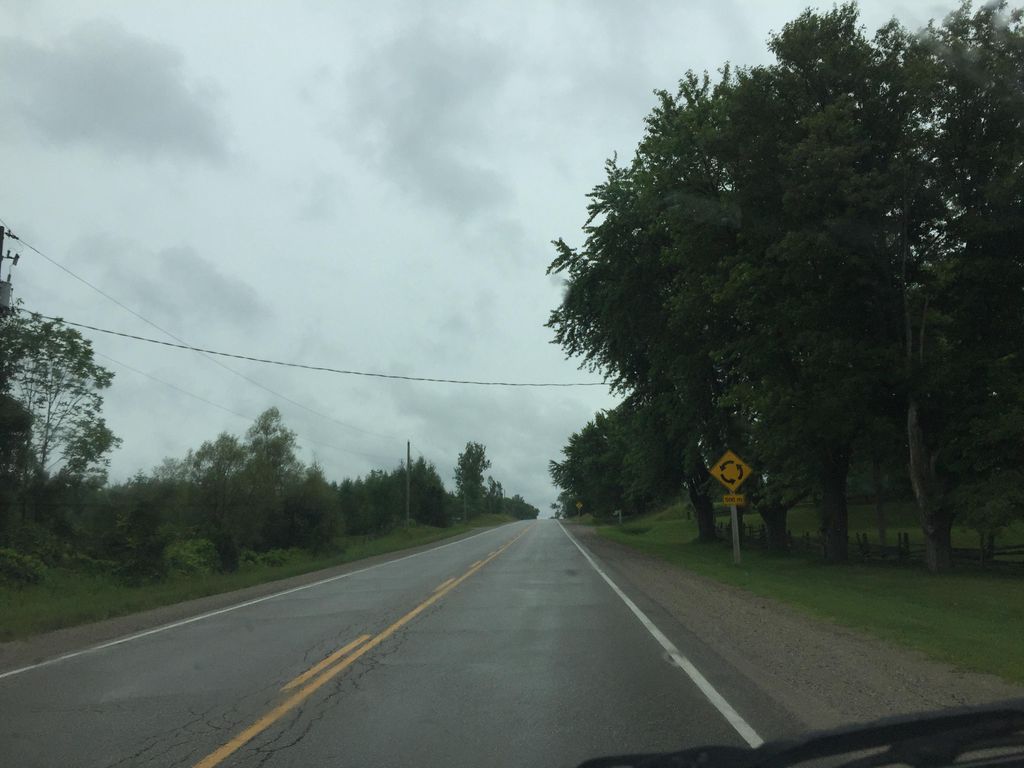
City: kitchener-waterloo